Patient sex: M
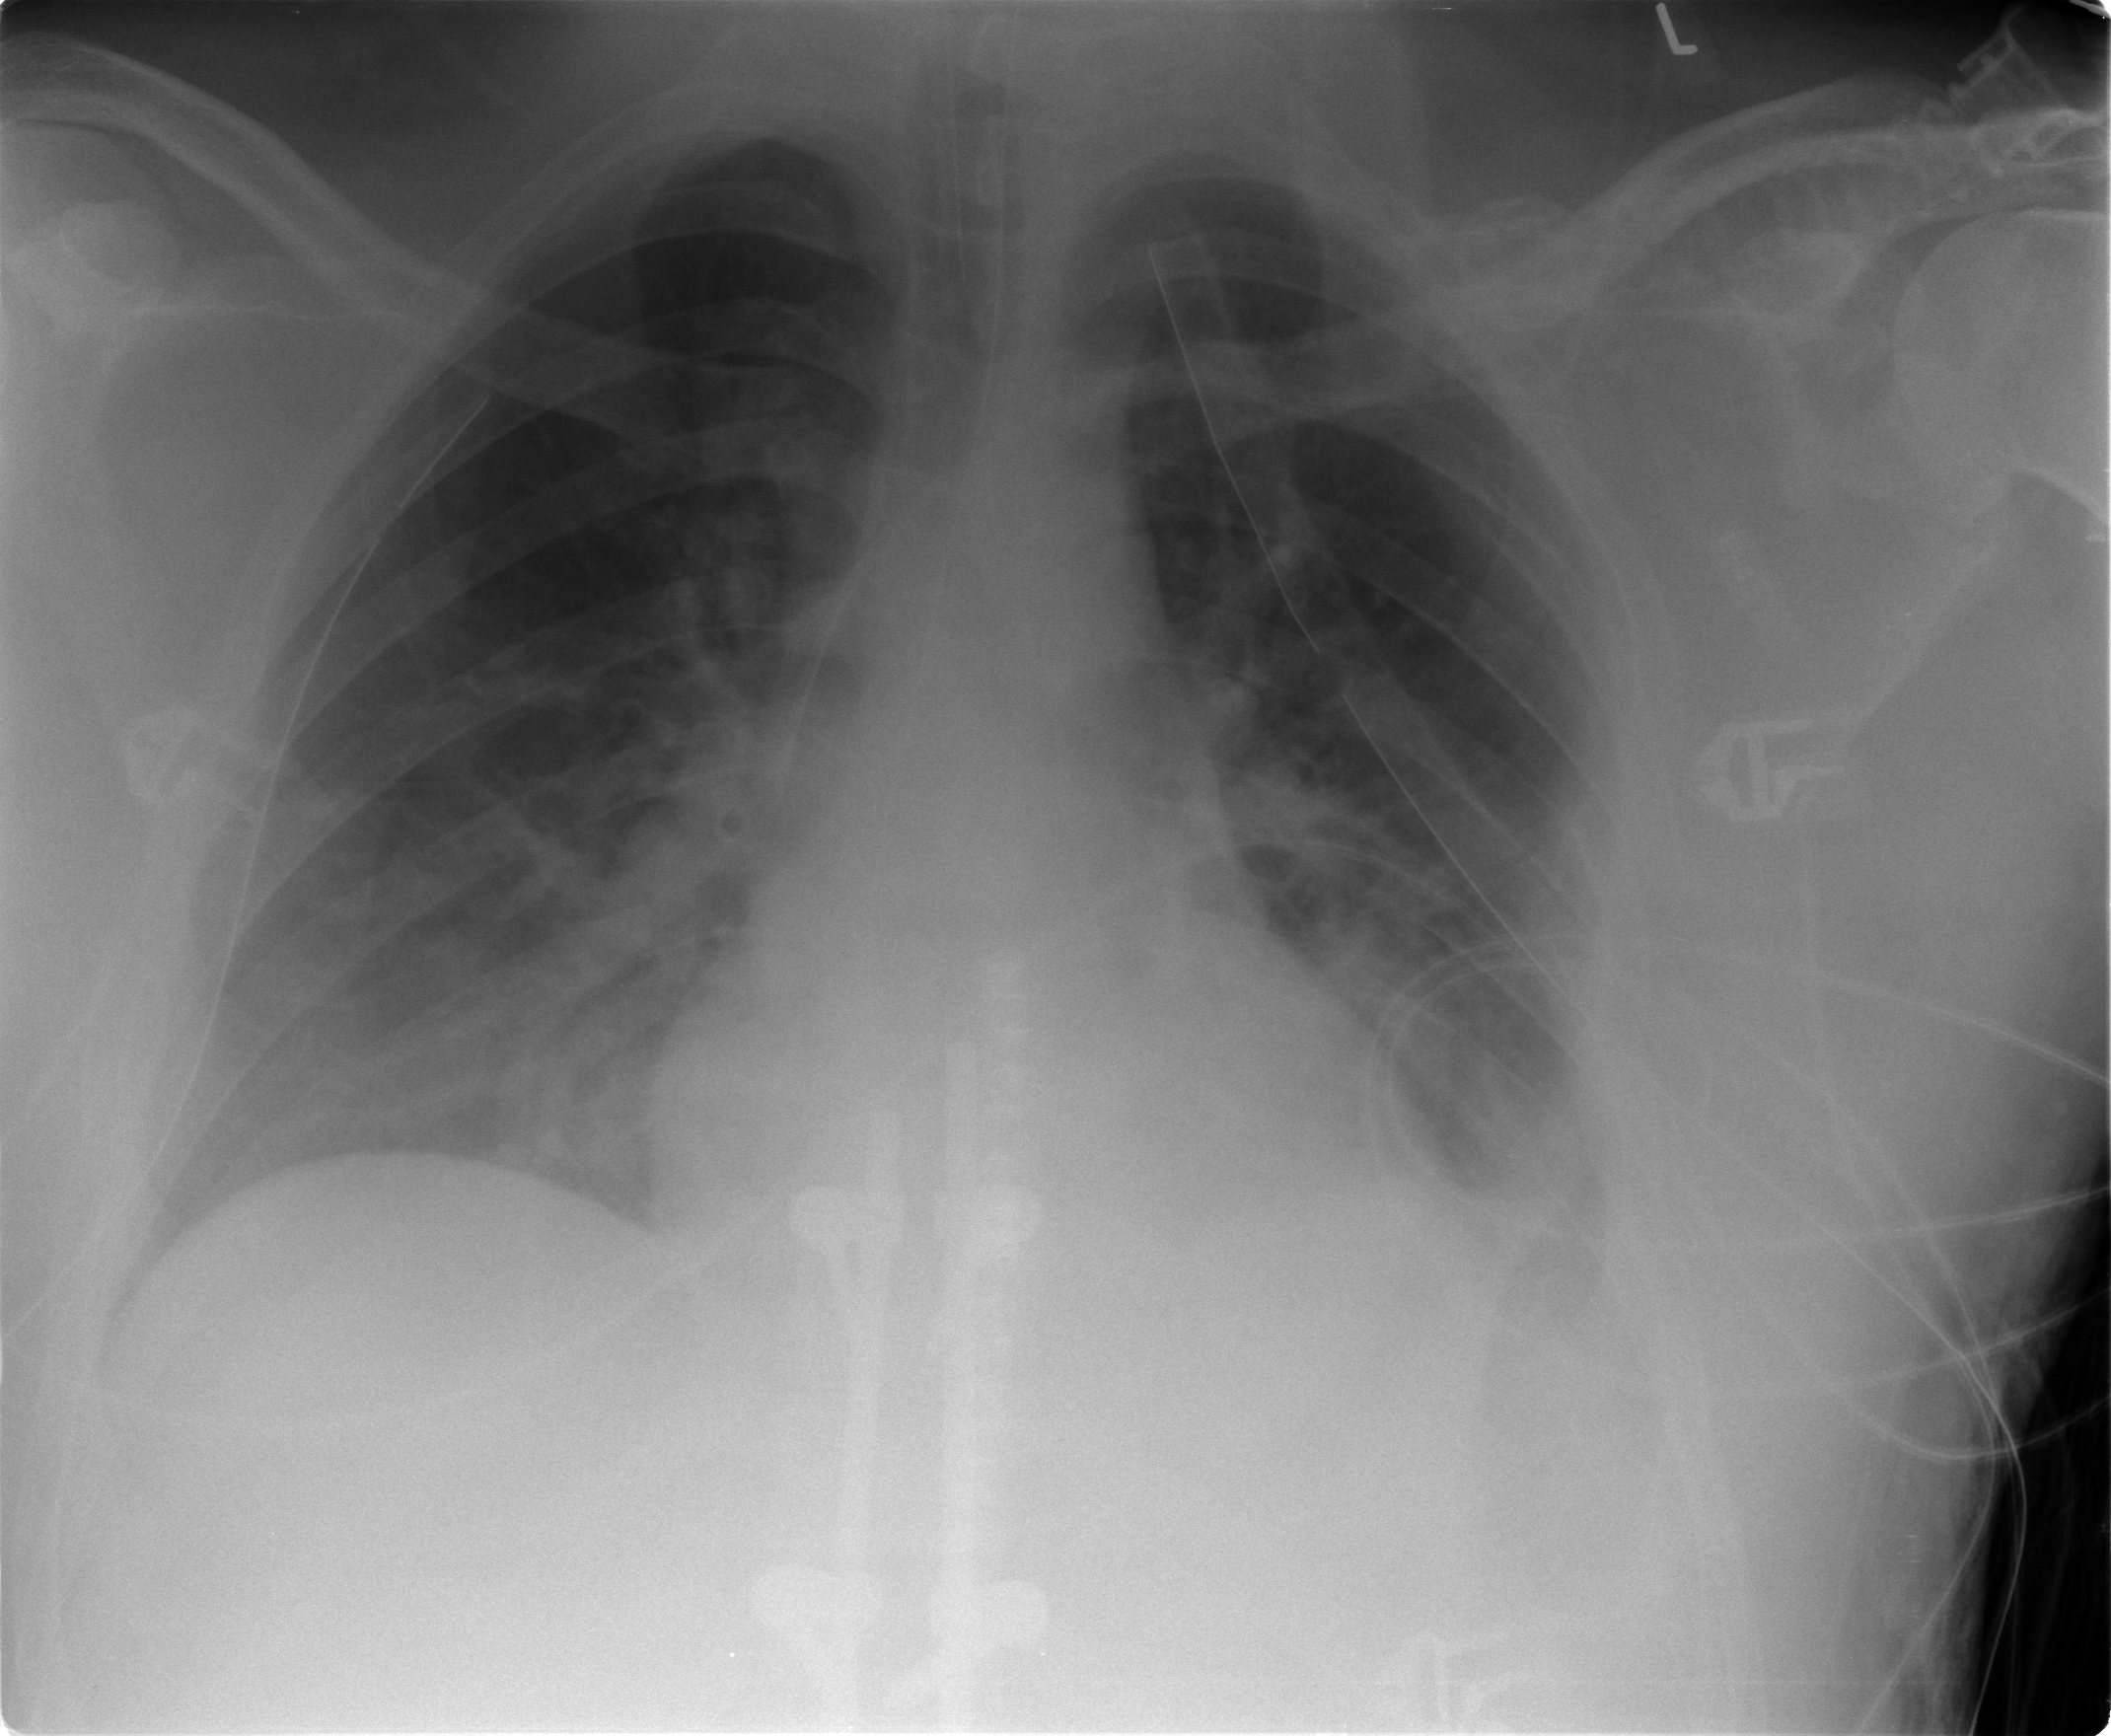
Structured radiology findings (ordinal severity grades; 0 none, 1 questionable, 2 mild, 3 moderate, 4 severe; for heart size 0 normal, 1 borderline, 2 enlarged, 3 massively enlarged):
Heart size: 0
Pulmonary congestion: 2
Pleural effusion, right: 0
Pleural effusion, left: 2
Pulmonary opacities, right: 0
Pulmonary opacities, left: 0
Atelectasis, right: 2
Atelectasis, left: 2